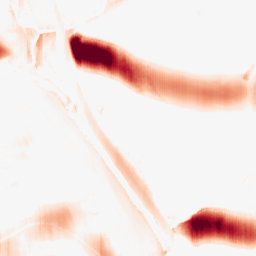
Category: morphological
Decomposition family: morphological_ellipse
Decomposition parameters: operation: opening
width: 50
height: 5
Upsampling method: quartic
Upsampling parameters: scale: 8
Upsampling scale: 8